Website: bh-photo
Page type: payment
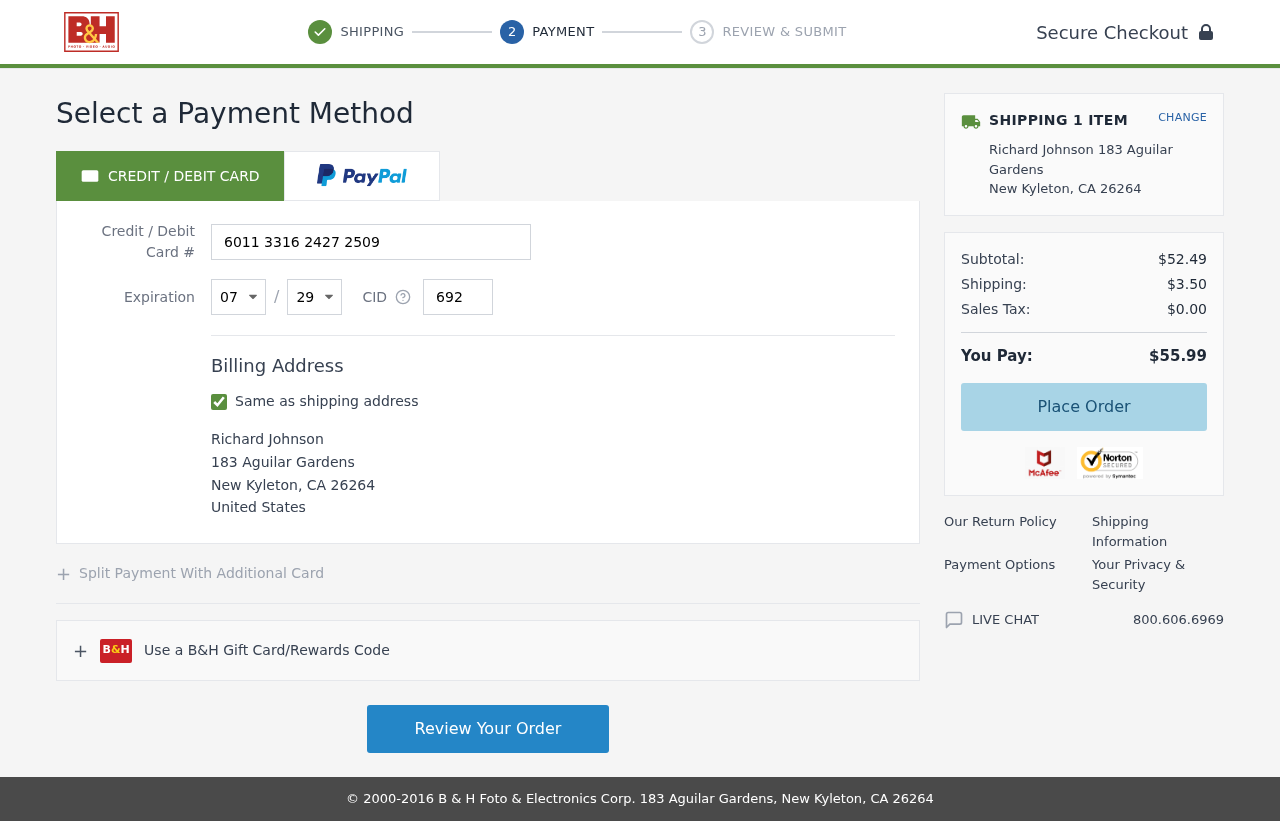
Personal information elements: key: PII_CARD_CVV
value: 692
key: PII_CARD_EXPIRY_MONTH
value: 07
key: PII_CARD_EXPIRY_YEAR
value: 29
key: PII_CARD_NUMBER
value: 6011 3316 2427 2509
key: PII_CITY
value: New Kyleton
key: PII_COUNTRY
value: United States
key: PII_FULLNAME
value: Richard Johnson
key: PII_POSTCODE
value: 26264
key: PII_STATE_ABBR
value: CA
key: PII_STREET
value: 183 Aguilar Gardens
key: PII_FULLNAME2
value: Richard Johnson
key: PII_CITY2
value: New Kyleton
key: PII_STATE_ABBR2
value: CA
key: PII_POSTCODE_FULL
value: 26264
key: PII_POSTCODE_NUMERIC
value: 26264
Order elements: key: ORDER_NUM_ITEMS
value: SHIPPING 1 ITEM
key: ORDER_SUBTOTAL
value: $52.49
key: ORDER_SHIPPING_COST
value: $3.50
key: ORDER_TAX
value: $0.00
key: ORDER_TOTAL
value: $55.99